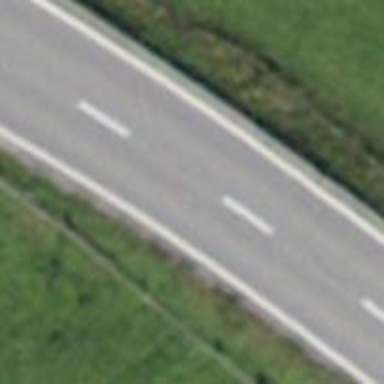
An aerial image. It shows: Tertiary road with asphalt surface.